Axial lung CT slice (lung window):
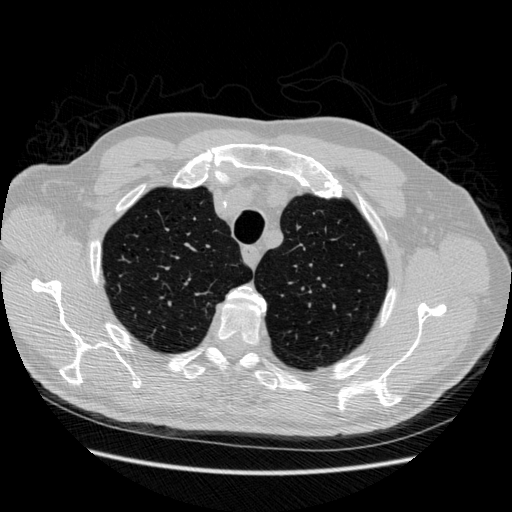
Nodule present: no